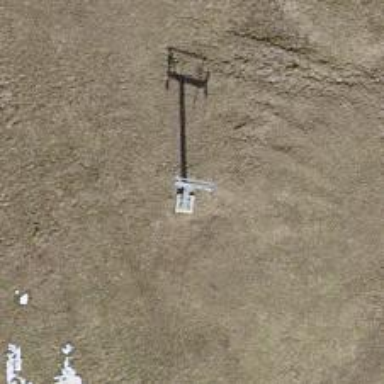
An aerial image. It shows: Pylon for aerialway.